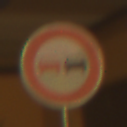
Verkehrszeichen: Ueberholverbot
Umgebung: Outdoor, Urban
Tageszeit: Night
Wetter: Clear
Licht: Artificial
Jahreszeit: NotSpecified
Kontrast: HighContrast